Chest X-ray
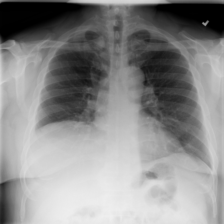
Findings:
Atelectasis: negative
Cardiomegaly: negative
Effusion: negative
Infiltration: negative
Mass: negative
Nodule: negative
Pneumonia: negative
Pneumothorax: negative
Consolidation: negative
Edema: negative
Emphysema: negative
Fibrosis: negative
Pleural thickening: negative
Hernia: negative